Field crop: tomato
Growth stage: 2
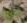
Species: solanum